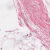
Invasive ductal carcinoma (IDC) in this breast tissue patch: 0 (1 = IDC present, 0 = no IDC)